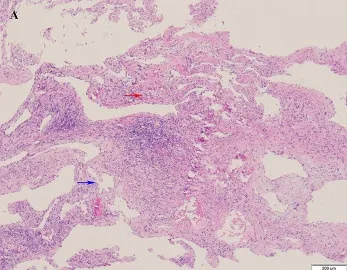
(A) Histopathology revealed that there are a lot of branches of vessels, thick-walled arteries (red arrow) and thin-walled veins (blue arrow), which was identified as cardiac arteriovenous malformation.
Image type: pathology (h&e)